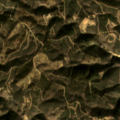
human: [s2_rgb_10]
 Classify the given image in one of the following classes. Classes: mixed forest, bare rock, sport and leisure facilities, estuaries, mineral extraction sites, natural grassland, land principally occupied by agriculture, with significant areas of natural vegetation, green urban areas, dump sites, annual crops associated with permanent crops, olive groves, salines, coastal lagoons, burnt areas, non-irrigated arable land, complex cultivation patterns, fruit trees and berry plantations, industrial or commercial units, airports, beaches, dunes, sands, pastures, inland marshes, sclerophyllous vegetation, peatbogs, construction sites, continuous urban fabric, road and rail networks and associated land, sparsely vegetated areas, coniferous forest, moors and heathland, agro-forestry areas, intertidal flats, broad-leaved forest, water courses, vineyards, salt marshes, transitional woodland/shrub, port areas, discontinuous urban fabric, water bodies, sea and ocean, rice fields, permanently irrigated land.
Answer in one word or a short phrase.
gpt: olive groves, land principally occupied by agriculture, with significant areas of natural vegetation, moors and heathland, transitional woodland/shrub, water bodies